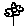
Label: flower